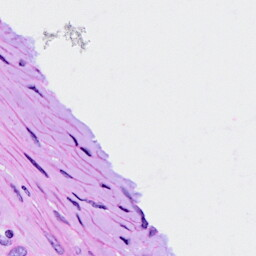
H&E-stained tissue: Ovarian